Question: Currently I'm creating a project that requires the user to enter a date and time into the app as they're interacting with it, but I was not happy with how the standard UIKit 'UIDatePicker' looked, so attempted to build my own.
Currently I have the functionality working fine with multiple 'UITableView's holding the day, hour, minute and optionally AM/PM if the user has specified non 24h time.
The bit I am stuck on is getting the tableViews to loop through the options as you get in a regular 'UIDatePicker'. Is there any technique I could use to create this effect with a 'UITableView'?
I've also briefly looked into 'UIPickerView's but am unsure whether the functionality of looping would be easier/harder with those than a tableView. I know the design of those can be customised with
'''
- (void)selectRow:(NSInteger)row inComponent:(NSInteger)component animated:(BOOL)animated
'''
As an example, the latest update for Clear has a custom date picker implementation:

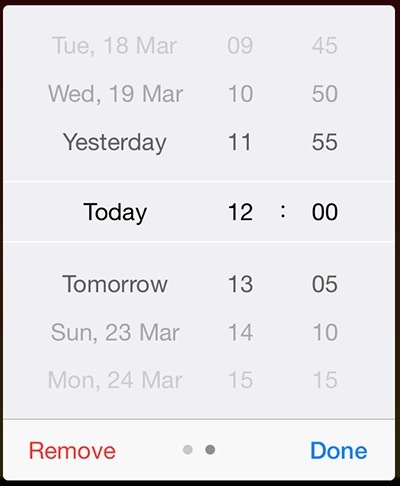
Answer: I don't think there's a standard way of doing this. Maybe you can check the tableview's scrollView content offset and adjust it to jump where you want it.
For it to work correctly so you can't see the jump you'll need to duplicate the number of cells.
Not sure if it's the best way, but this code works, try it:
'''
- (void)viewDidLoad
{
[super viewDidLoad];
self.tableView.dataSource = self;
self.tableView.delegate = self;
}
- (NSInteger)tableView:(UITableView *)tableView numberOfRowsInSection:(NSInteger)section {
return numberOfCells*2;
}
- (UITableViewCell *)tableView:(UITableView *)tableView cellForRowAtIndexPath:(NSIndexPath *)indexPath {
UITableViewCell *cell = [self.tableView dequeueReusableCellWithIdentifier:@"myCell"];
if(!cell) {
cell = [[UITableViewCell alloc] init];
}
cell.textLabel.text = [NSString stringWithFormat:@"Cell N: %d", indexPath.row%numberOfCells];
return cell;
}
- (void)scrollViewDidScroll:(UIScrollView *)scrollView {
if((scrollView.contentOffset.y+scrollView.frame.size.height)>=scrollView.contentSize.height) {
scrollView.contentOffset = CGPointMake(0, scrollView.contentSize.height/2-scrollView.frame.size.height);
}
if(scrollView.contentOffset.y<=0) {
scrollView.contentOffset = CGPointMake(0, scrollView.contentSize.height/2);
}
}
'''